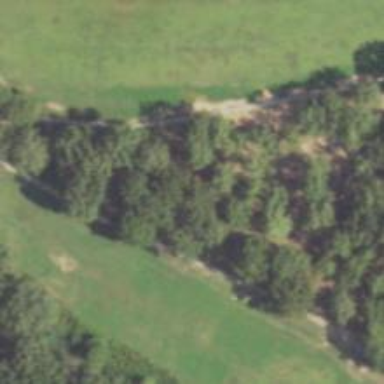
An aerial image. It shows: Disc golf hole.